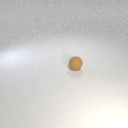
small brown rubber sphere